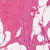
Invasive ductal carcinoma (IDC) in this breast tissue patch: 0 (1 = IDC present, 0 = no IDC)